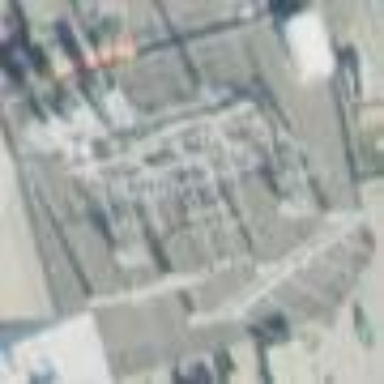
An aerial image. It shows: Generation substation.